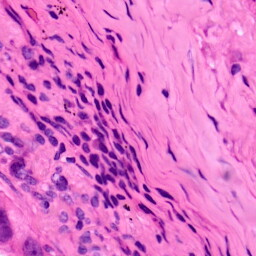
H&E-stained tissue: Lung